Interaction volume radius: 10 \u00c5
Interaction volume height: 20 \u00c5
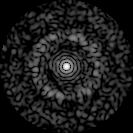
Disorder parameter: 0.8371